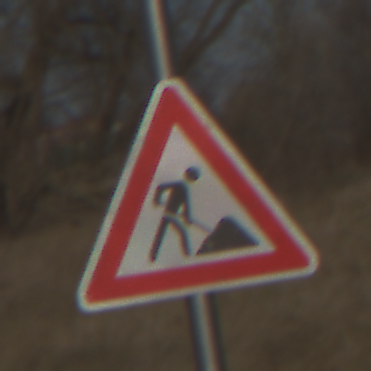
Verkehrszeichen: Arbeitsstelle
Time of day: MorningAfternoon
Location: Outdoor (Nature)
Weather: PartlyCloudy
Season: NotSpecified
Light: Natural